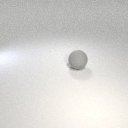
large gray rubber sphere